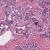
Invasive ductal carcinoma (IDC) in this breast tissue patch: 1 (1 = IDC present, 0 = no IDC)